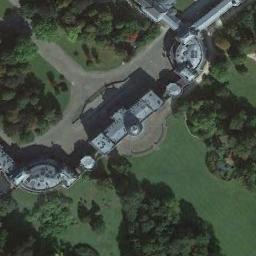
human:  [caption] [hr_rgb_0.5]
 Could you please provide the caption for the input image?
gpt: The palace is on the grass next to some trees .

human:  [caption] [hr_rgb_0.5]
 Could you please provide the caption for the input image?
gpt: Many trees are beside the palace .

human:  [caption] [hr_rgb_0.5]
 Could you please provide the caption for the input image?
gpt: The gray palace is surrounded by some grove of trees .

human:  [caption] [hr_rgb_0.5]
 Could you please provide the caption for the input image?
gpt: In the middle of red palaces, There is a green building .

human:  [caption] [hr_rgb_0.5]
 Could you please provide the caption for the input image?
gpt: There are green trees and lawns beside the palace .